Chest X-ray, PA view. Patient: 32 years old, sex F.
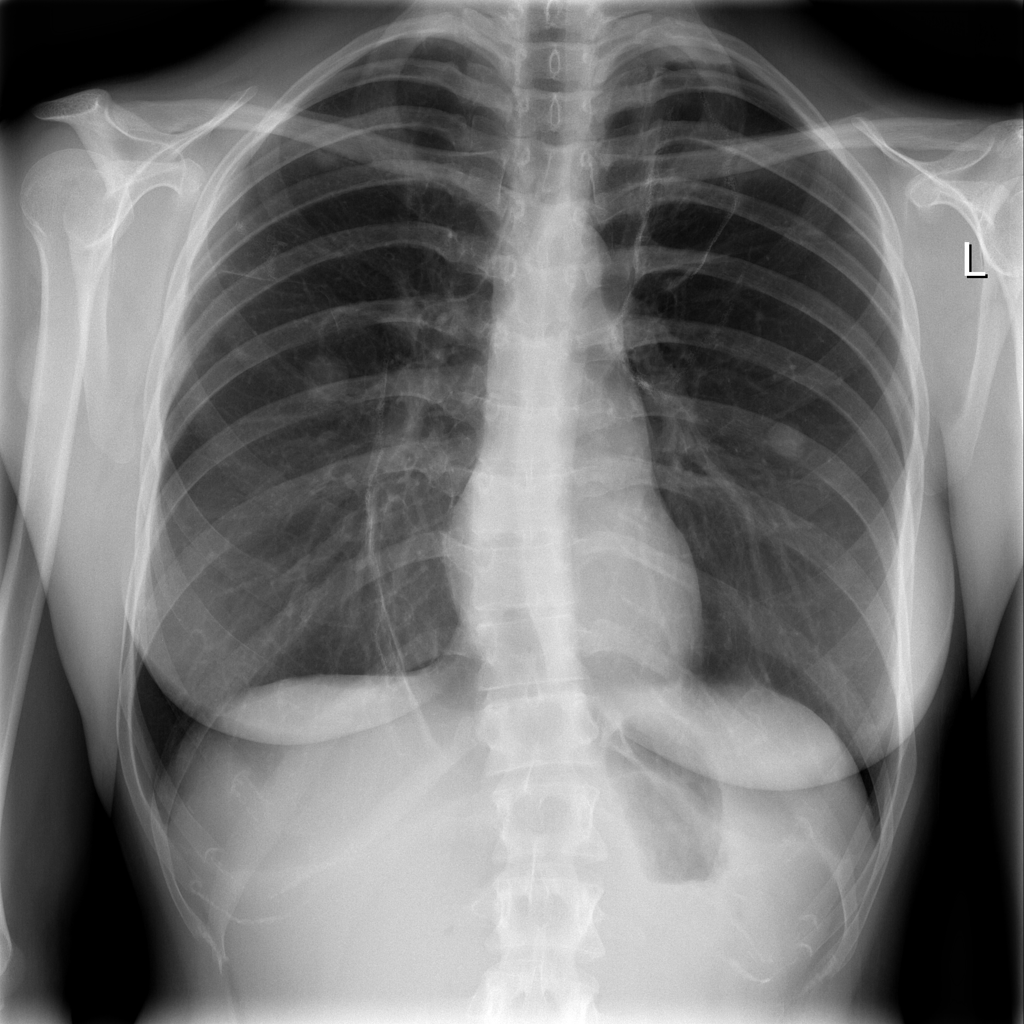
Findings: Nodule